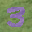
Label: 3